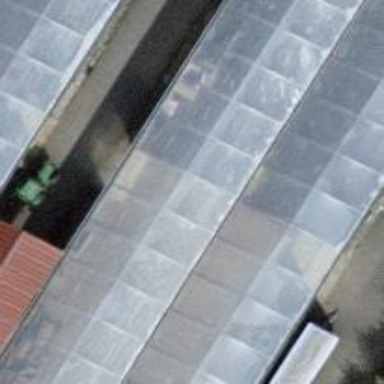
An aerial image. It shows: Greenhouse.